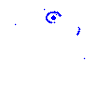
Particle: kaon